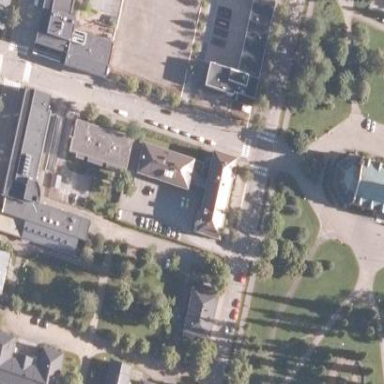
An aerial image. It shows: Public building.